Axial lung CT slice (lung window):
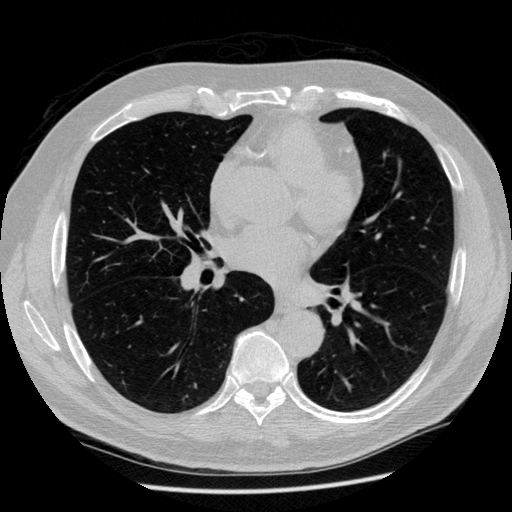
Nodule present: no